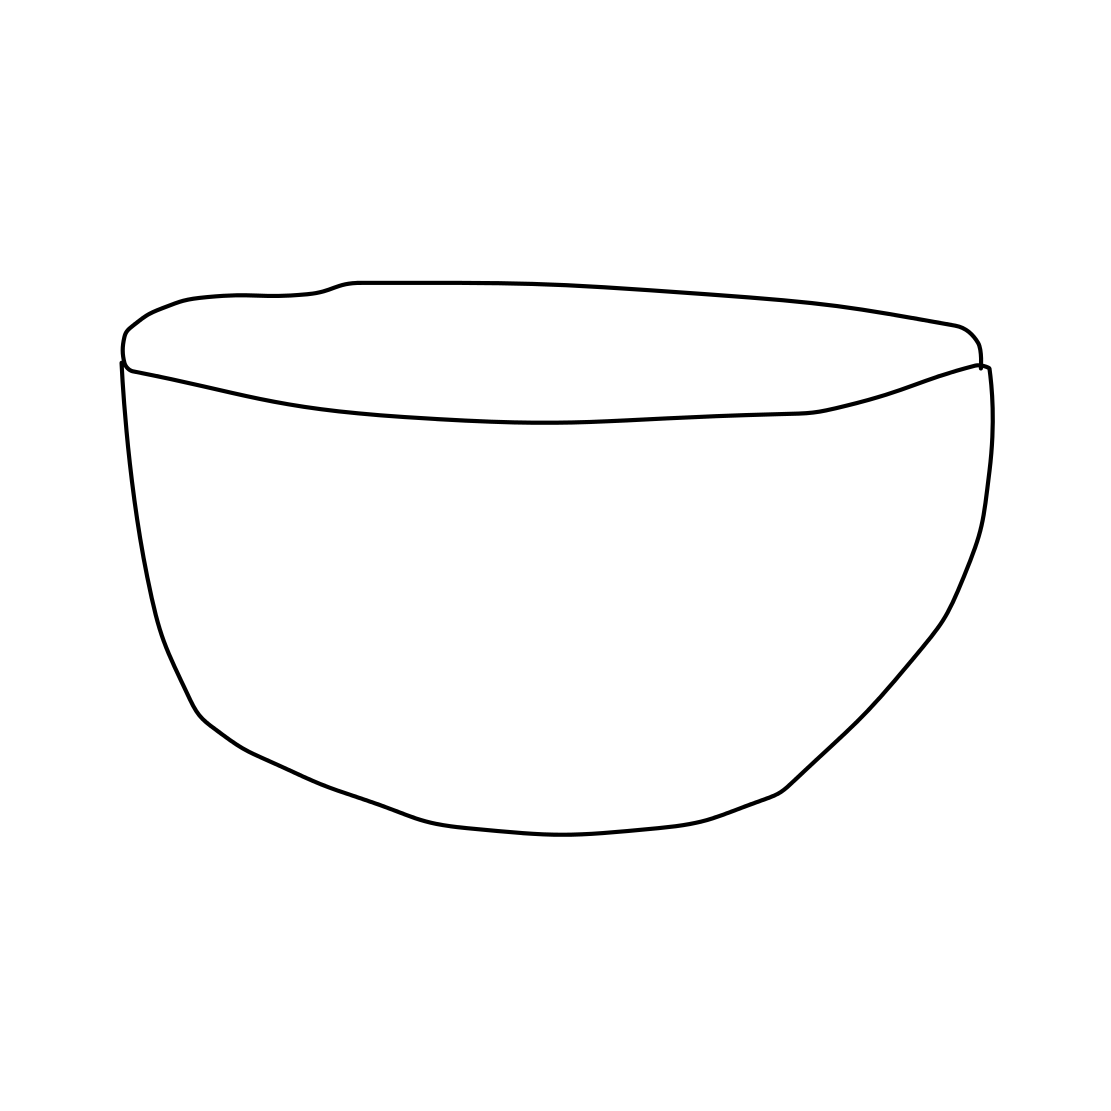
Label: bowl